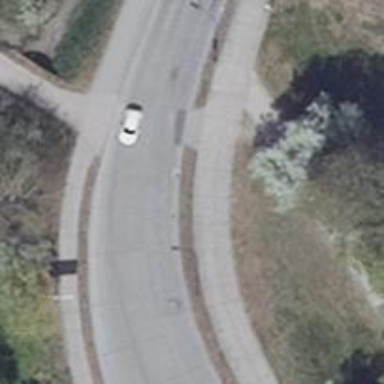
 featuring track for both cycling and walking."